Question: When using Typescript (v0.8.3), with Visual Studio + Web Essentials, I have configure Web Essentials to use the AMD module compiler flag, and also have it to minify the generated JS.

In my AppMain.ts I imported a module using the import keyword
'''
/// <reference path="./../modules/jquery.d.ts" />
import main = module('classes/facebook');
export class AppMain {
public run() {
$(()=>{
var app = new facebook.App();
app.start();
});
}
}
'''
And the generated JS looks like the following
'''
define(["require", "exports", 'classes/facebook'], function(require, exports, __main__) {
var main = __main__;
var AppMain = (function () {
function AppMain() { }
AppMain.prototype.run = function () {
$(function () {
var app = new facebook.App();
app.start();
});
};
return AppMain;
})();
exports.AppMain = AppMain;
})
'''
My question is, how do I get the generated requirejs code to load the *.min instead? Since Web Essentials already generated the minify version of the JS file.
E.g. What of what I want from the generated JS file:
'''
define(["require", "exports", 'classes/facebook.min'], function(require, exports, __main__)
'''
Edit:
I've lots of modules, so I'd prefer a way that gives me less headache.
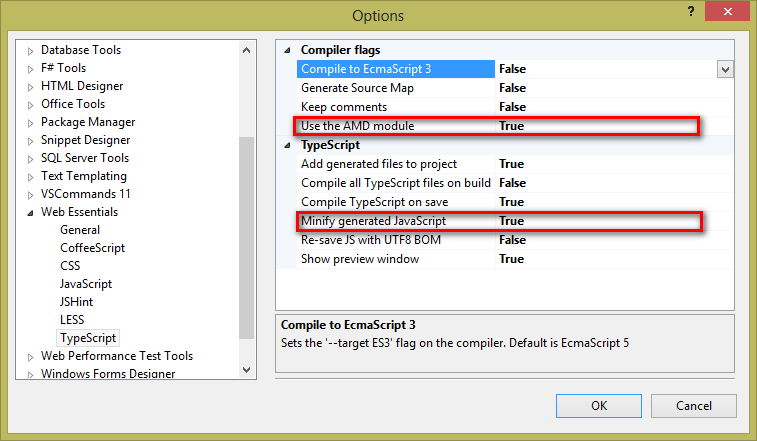
Answer: I'd recommend that you do not use these min files and use r.js for merging followed by a separate minification pipeline when you are using RequireJS to begin with.
It will save you headaches with debugging your app as well since you can easily debug the non minified .